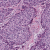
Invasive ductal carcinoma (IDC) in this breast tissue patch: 1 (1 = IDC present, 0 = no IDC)